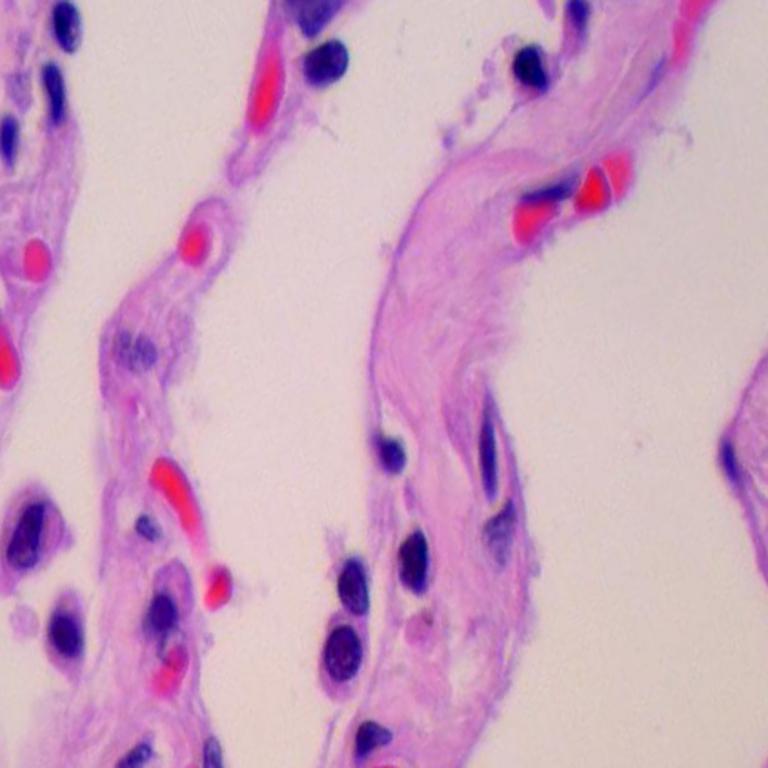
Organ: lung
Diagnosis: benign